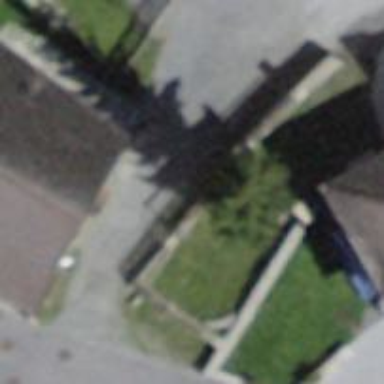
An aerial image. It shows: White bench.